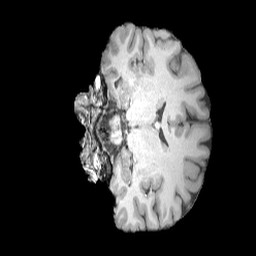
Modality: T1w
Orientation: coronal
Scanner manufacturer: siemens
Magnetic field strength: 3 T
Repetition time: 2.08 s
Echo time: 0.00464 s